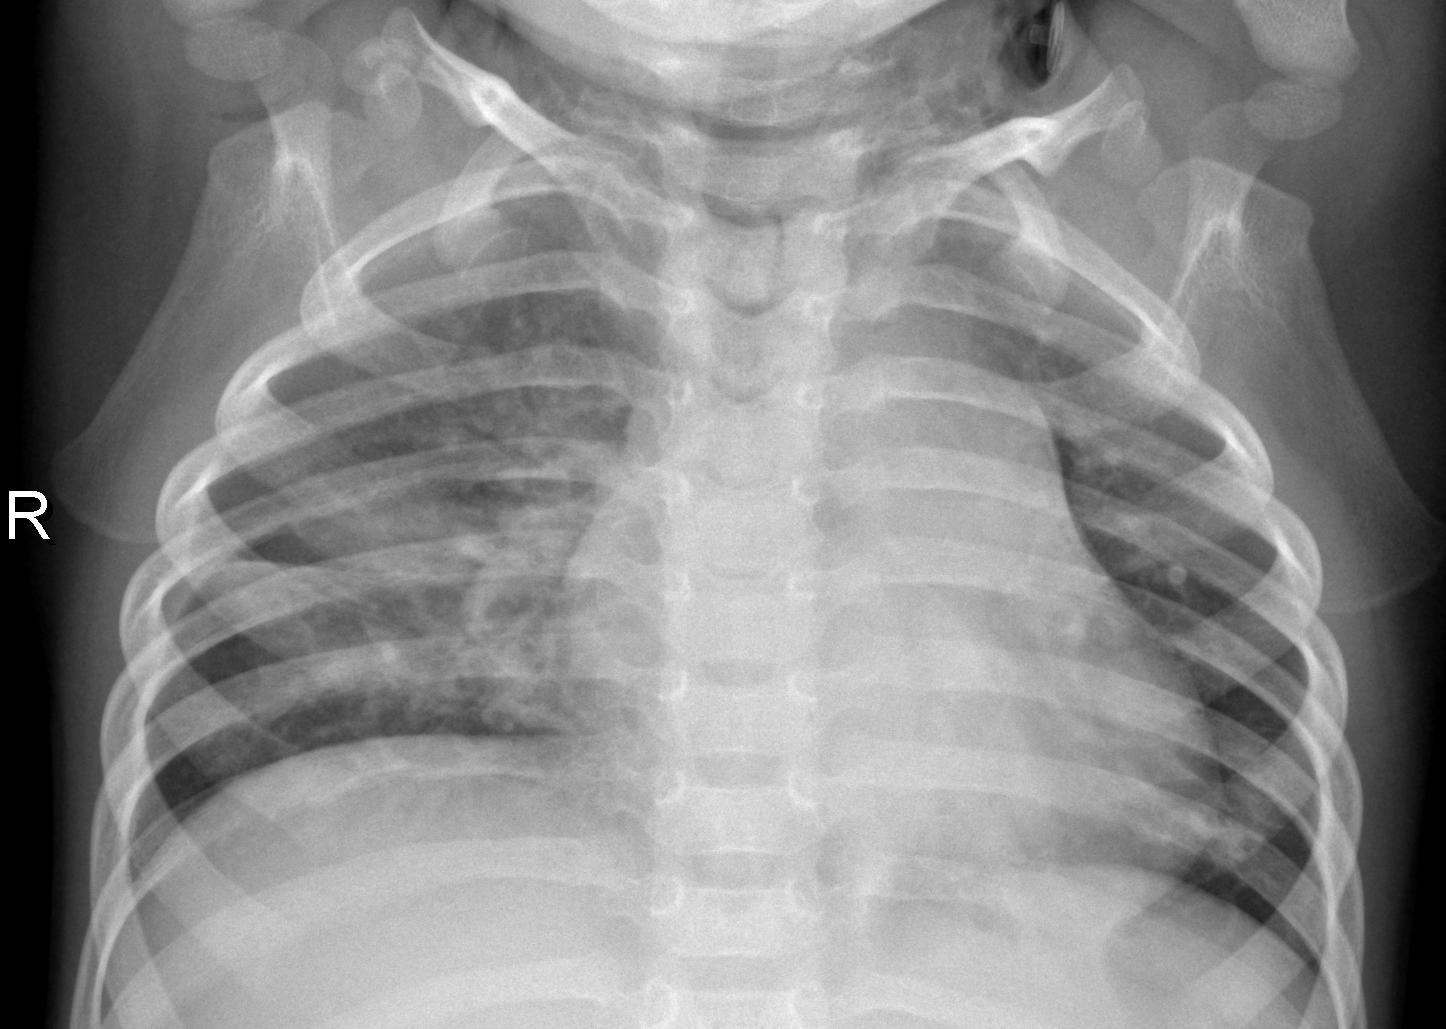
Diagnosis: PNEUMONIA